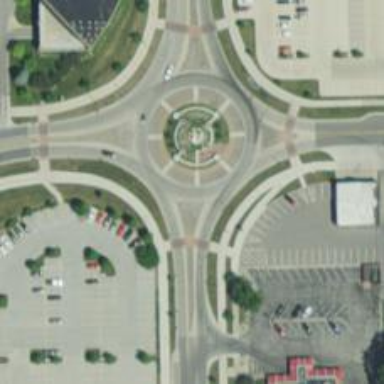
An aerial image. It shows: Roundabout on primary highway.